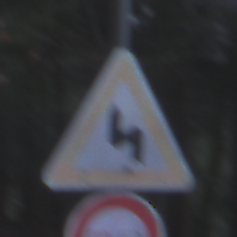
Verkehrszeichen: DoppelkurveZunaechstLinks
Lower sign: Ueberholverbot
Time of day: MorningAfternoon
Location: Outdoor (Nature)
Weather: Overcast
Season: Winter
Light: Natural